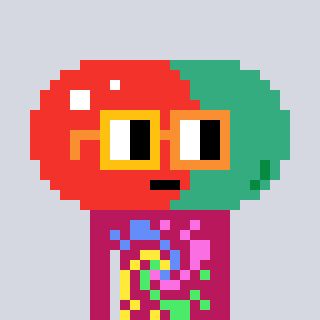
a pixel art character with square yellow and orange glasses, a pill-shaped head and a darkpink-colored body on a cool background